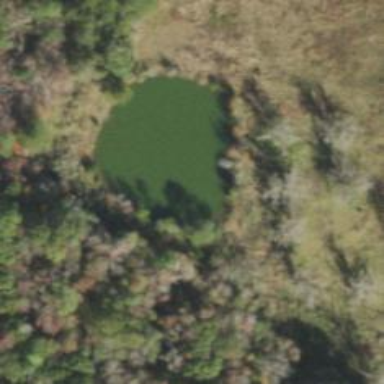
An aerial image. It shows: Reservoir of natural water.